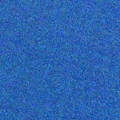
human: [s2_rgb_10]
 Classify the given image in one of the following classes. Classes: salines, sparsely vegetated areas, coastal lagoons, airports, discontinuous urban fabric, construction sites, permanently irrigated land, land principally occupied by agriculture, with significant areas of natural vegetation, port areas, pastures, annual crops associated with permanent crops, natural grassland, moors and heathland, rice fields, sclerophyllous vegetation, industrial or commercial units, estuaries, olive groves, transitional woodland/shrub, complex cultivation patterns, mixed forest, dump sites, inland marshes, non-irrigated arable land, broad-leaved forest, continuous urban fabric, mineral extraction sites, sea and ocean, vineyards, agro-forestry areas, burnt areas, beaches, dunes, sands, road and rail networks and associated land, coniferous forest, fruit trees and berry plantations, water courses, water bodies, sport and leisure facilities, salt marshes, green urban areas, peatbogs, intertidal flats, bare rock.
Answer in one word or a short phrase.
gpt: sea and ocean